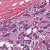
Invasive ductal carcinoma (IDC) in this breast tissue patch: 1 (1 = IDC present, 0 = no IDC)